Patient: sex F, age 75
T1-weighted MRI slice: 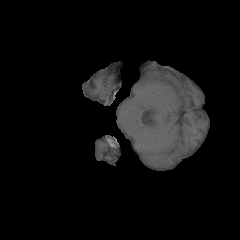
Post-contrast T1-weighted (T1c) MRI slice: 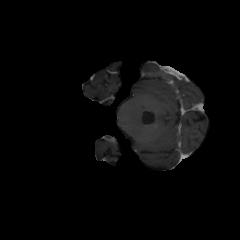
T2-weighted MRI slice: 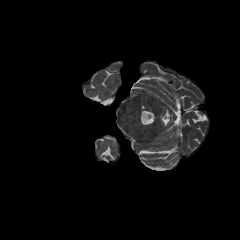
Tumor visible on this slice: no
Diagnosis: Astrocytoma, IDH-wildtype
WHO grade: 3